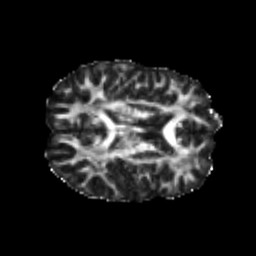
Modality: FA
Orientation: axial
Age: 23
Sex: male
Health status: healthy
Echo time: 0.074 s